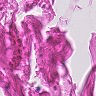
Metastatic tissue present: no